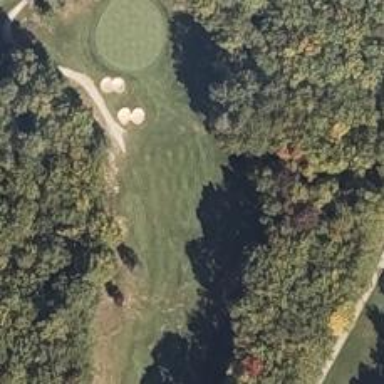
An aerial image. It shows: Golf hole.